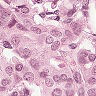
Metastatic tissue present: yes